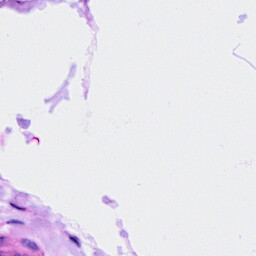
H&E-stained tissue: Ovarian